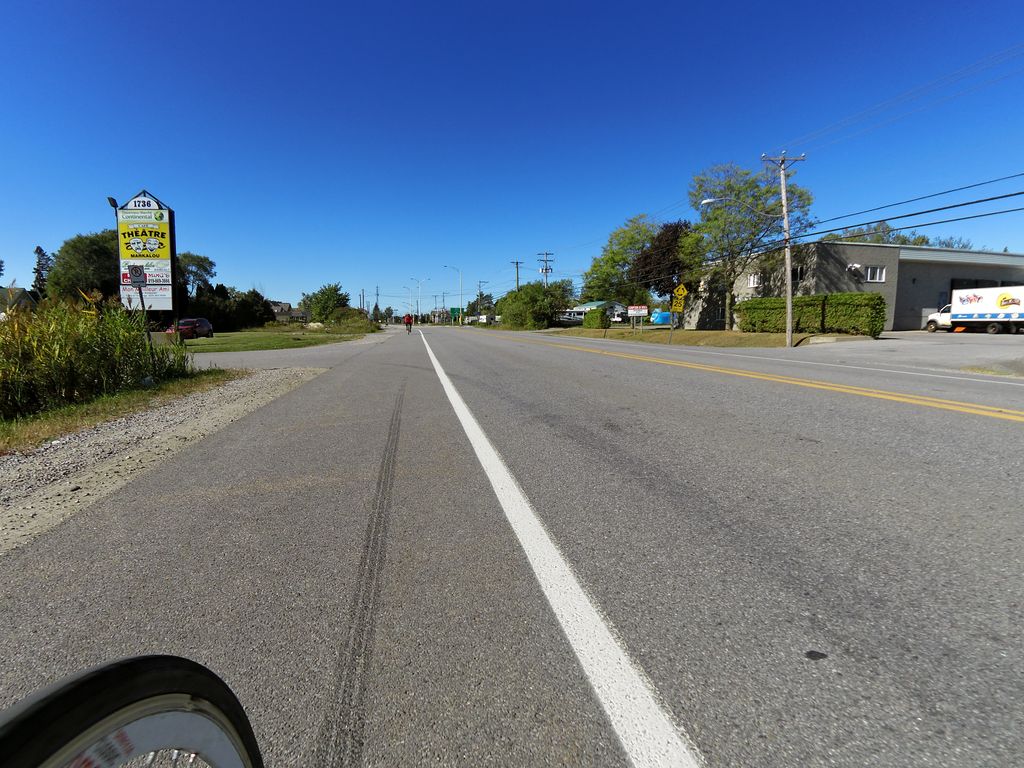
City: ottawa-gatineau